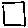
Label: square